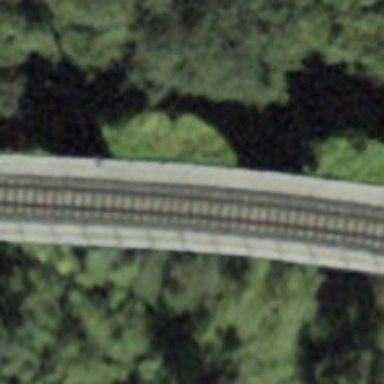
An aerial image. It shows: Narrow gauge railway with electrified contact lines.